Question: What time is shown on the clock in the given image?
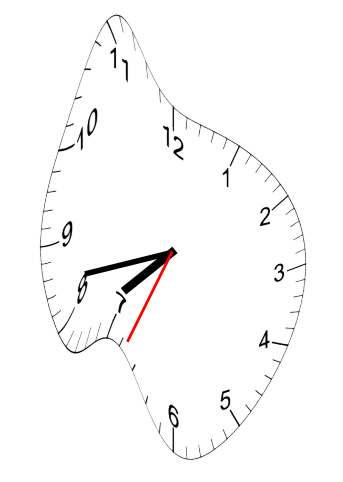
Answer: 07:42:34